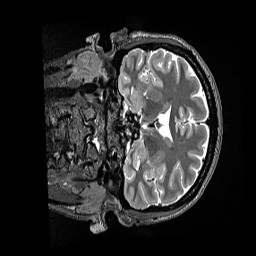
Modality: T2w
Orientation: coronal
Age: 52
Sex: female
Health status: ill
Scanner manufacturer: siemens
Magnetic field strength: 3 T
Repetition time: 3.2 s
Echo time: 0.564 s